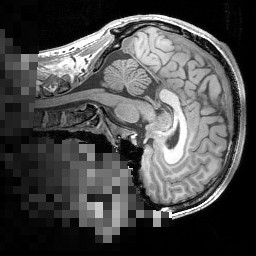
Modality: T1w
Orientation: sagittal
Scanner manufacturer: siemens
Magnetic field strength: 3 T
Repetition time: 1.5 s
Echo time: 0.00291 s